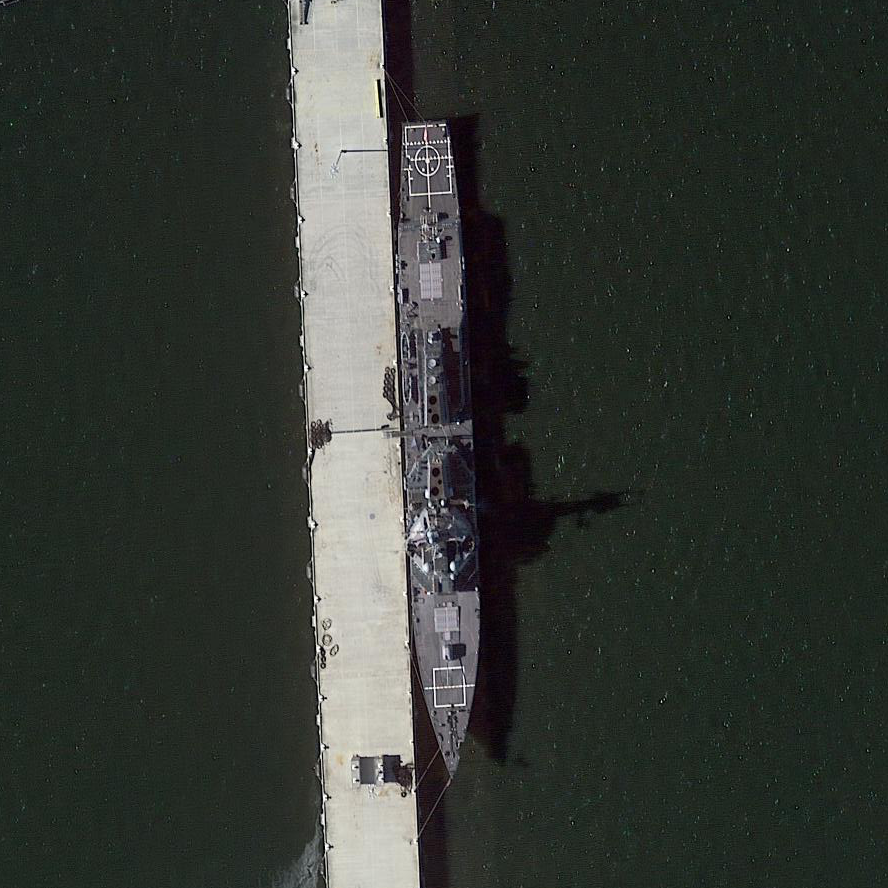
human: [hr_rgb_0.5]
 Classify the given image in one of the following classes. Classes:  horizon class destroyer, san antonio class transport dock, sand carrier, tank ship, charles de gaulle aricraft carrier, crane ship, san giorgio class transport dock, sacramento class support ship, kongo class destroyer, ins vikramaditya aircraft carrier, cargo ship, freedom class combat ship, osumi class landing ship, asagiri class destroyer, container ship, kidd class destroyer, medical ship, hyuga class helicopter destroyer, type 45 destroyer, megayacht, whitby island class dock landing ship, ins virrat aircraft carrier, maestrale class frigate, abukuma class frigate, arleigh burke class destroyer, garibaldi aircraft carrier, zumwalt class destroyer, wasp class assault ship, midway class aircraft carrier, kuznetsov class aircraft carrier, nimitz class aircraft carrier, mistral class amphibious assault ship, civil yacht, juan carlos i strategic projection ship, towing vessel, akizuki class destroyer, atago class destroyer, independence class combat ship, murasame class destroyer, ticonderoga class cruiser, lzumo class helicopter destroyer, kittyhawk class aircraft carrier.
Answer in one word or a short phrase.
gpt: Arleigh Burke class destroyer